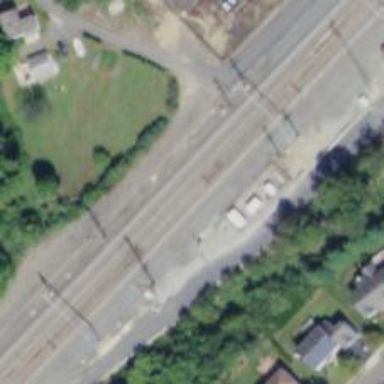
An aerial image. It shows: Railway track with contact lines for electrification.